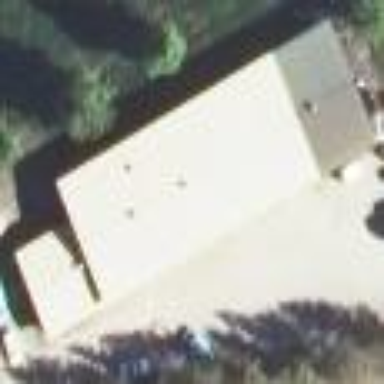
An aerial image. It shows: Gabled building with roof oriented along its structure.